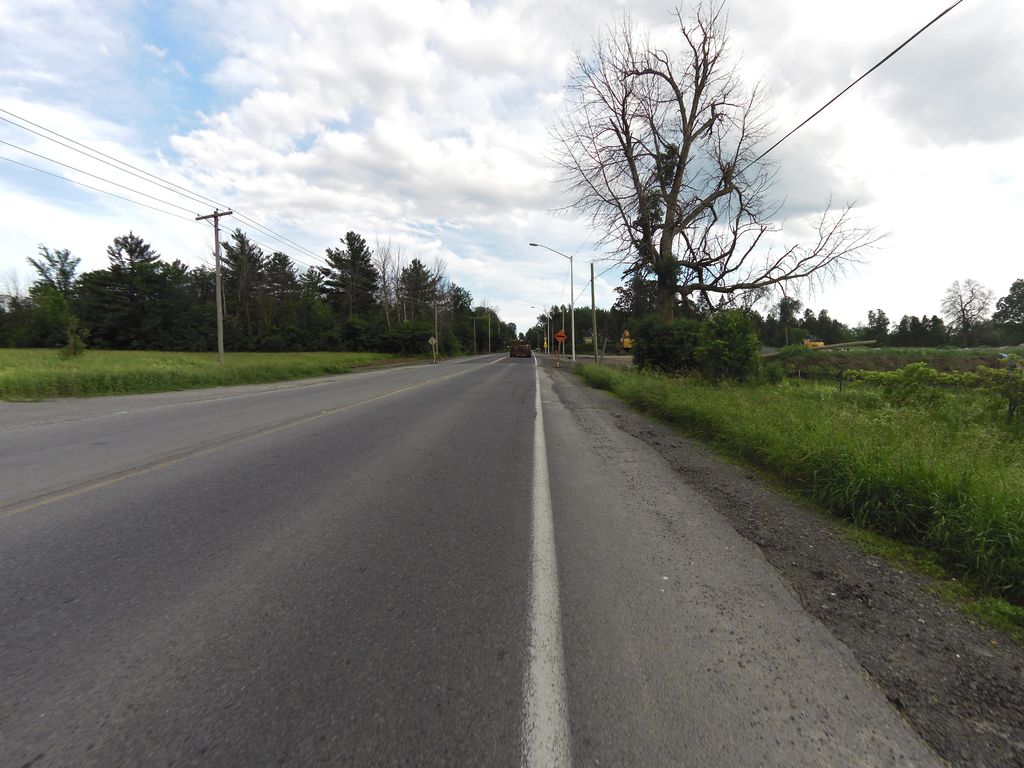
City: ottawa-gatineau